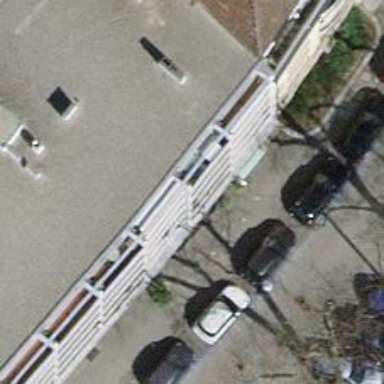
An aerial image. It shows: Restaurant.